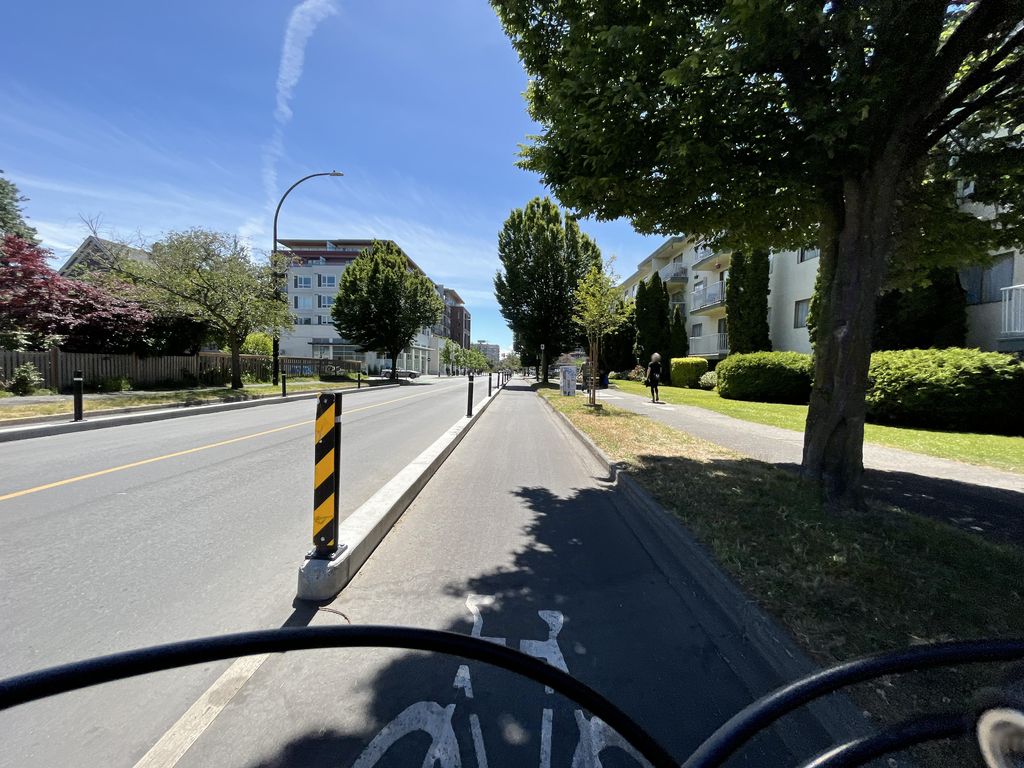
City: victoria